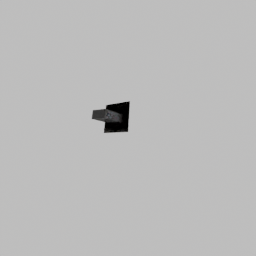
Label: electronics